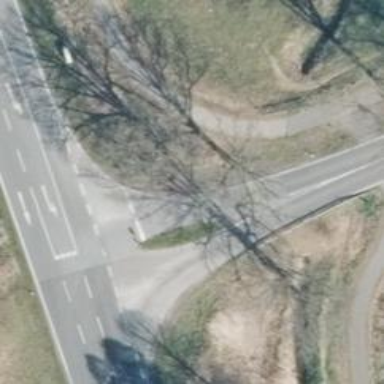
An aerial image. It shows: Asphalt cycleway.